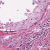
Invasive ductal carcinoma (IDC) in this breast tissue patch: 1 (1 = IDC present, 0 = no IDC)